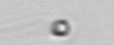
Label: flagellate